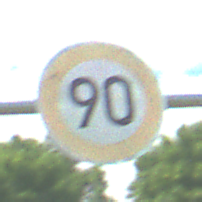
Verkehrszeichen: Geschwindigkeit90
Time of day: Midday
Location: Outdoor (Nature)
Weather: PartlyCloudy
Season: NotSpecified
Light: Natural